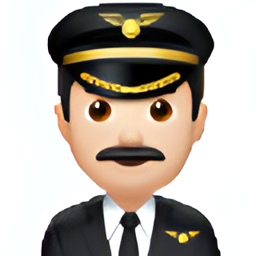
Name: male pilot type 1 2
Emoji: 👨🏻‍✈️
Group: People & Body
Sub-group: person-role